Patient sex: M
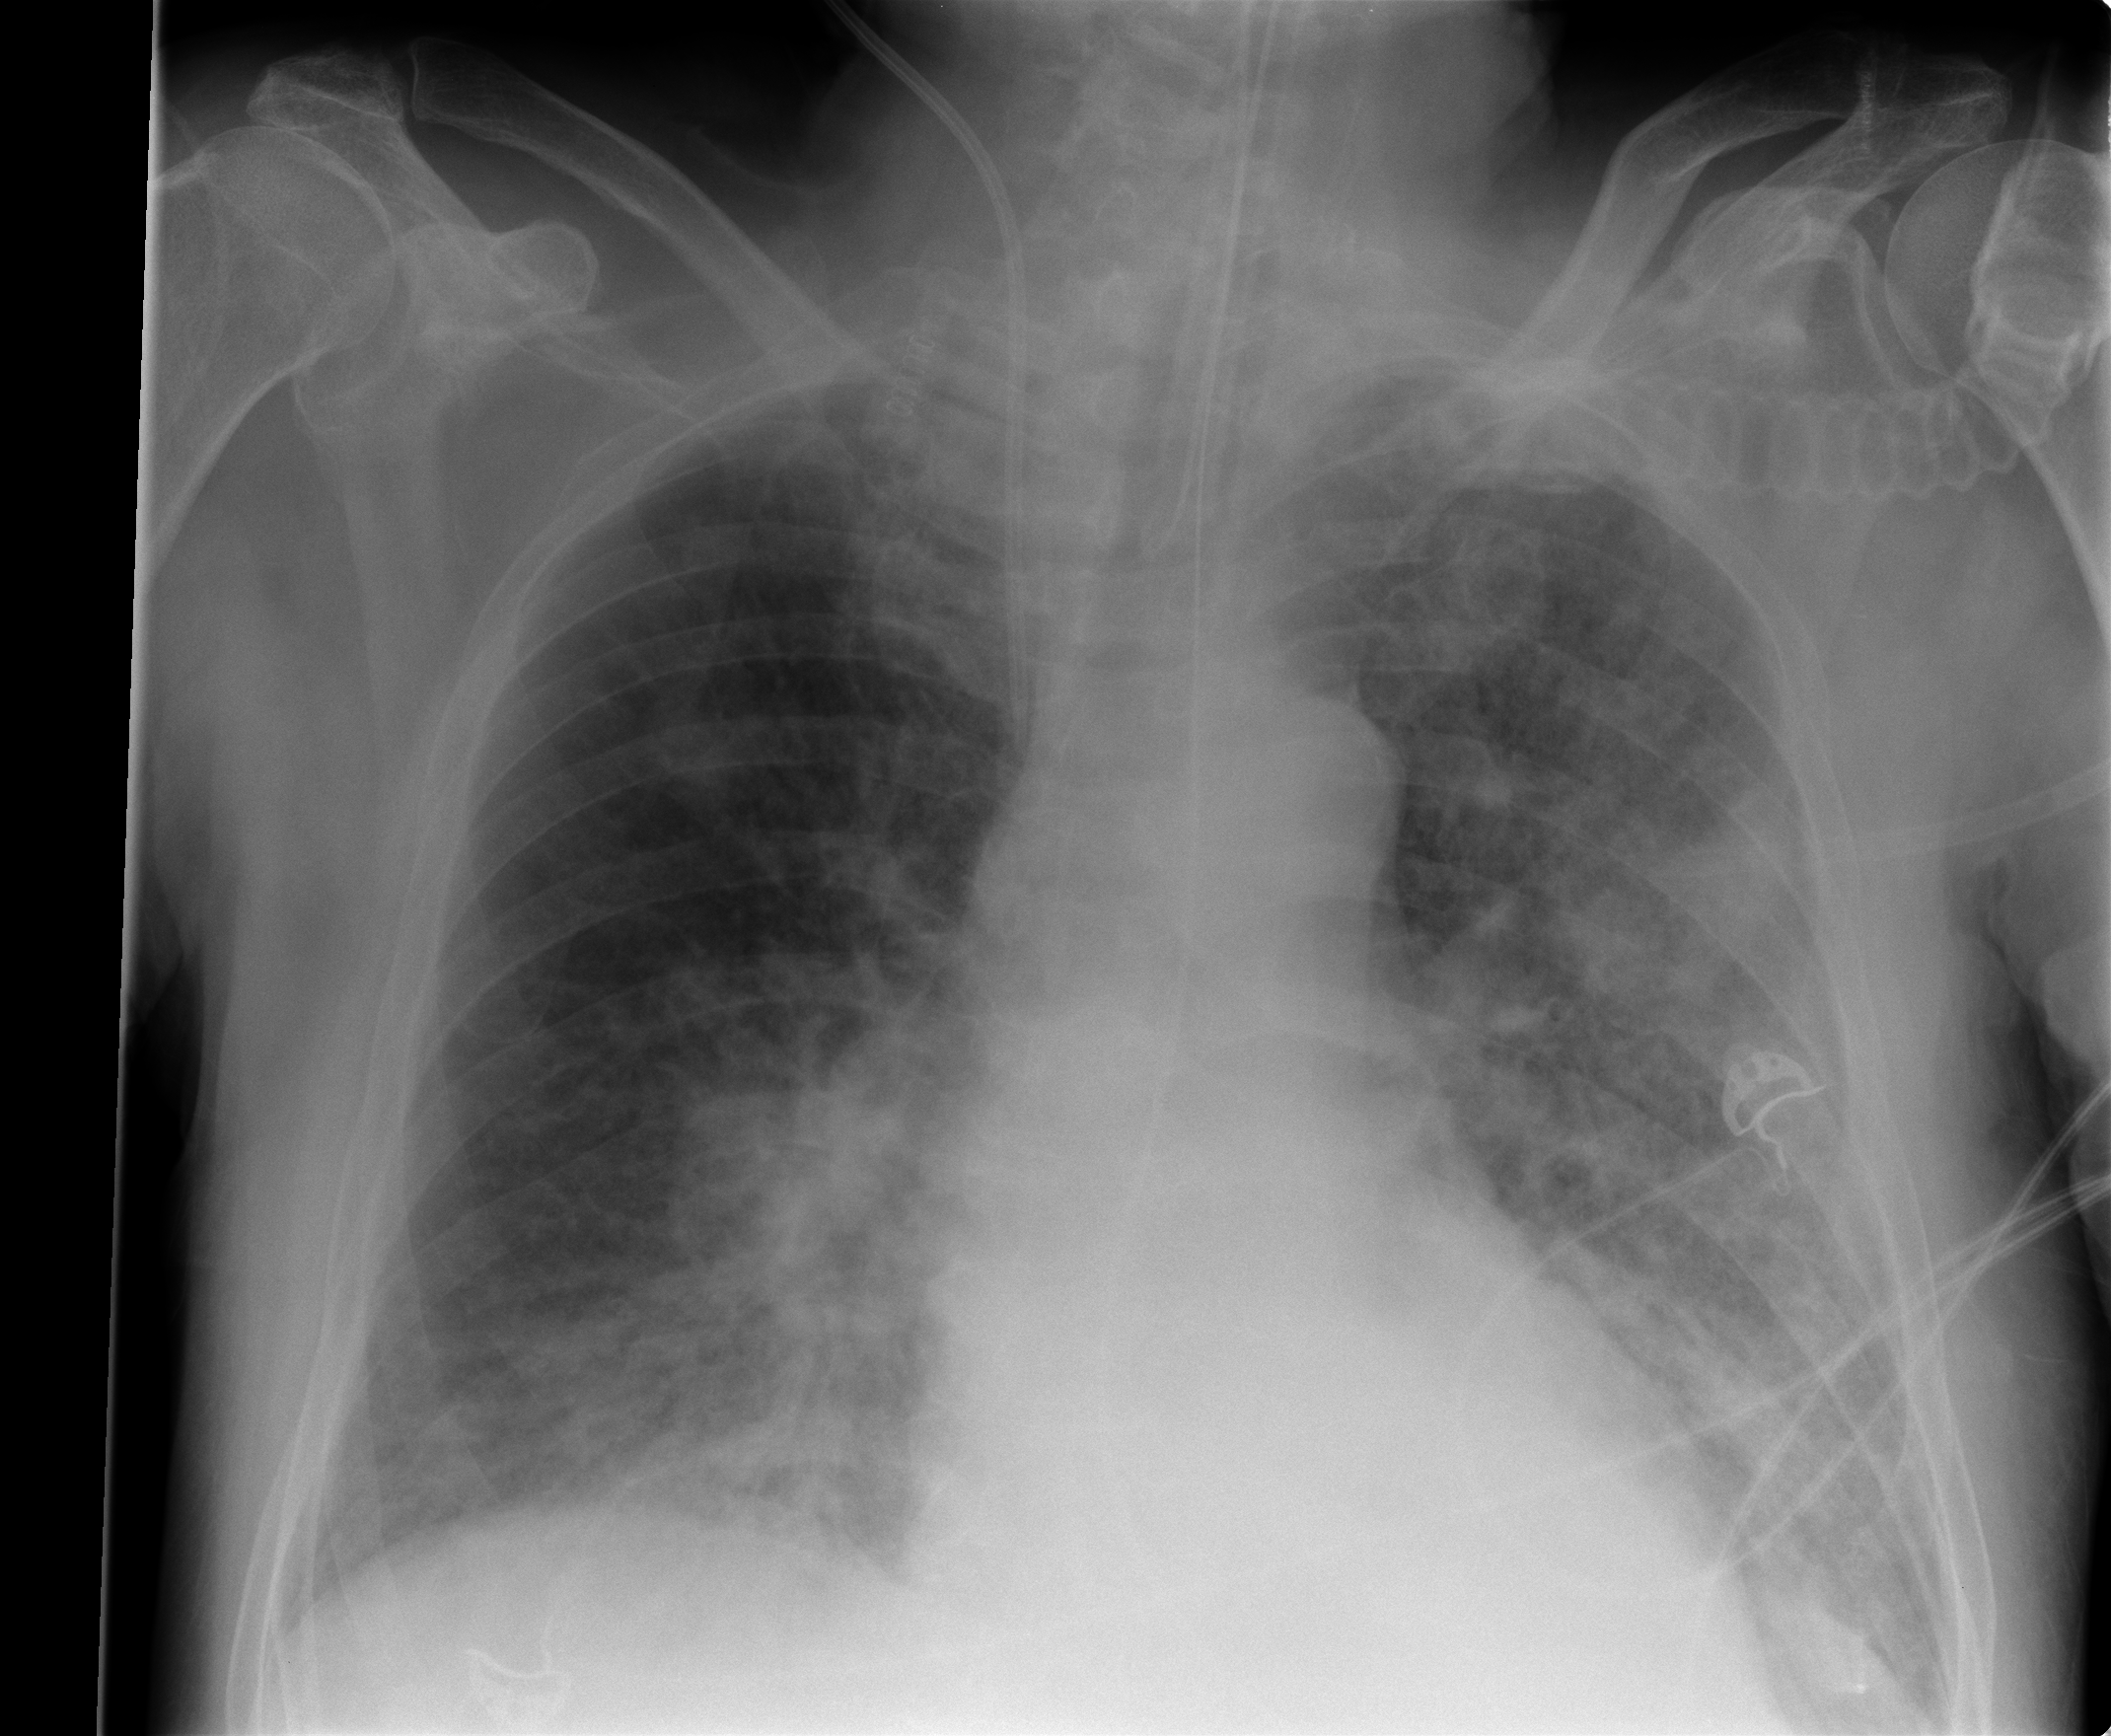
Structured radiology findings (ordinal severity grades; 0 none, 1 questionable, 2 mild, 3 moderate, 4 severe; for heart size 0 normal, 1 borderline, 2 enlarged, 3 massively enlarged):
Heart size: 1
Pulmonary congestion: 2
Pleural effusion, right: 0
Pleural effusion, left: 2
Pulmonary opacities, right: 2
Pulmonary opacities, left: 2
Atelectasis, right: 2
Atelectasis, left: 2